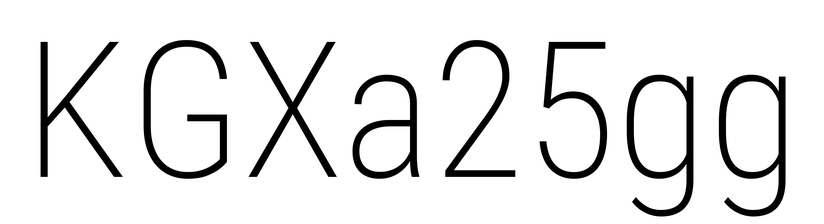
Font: Roboto_Condensed_ExtraLight